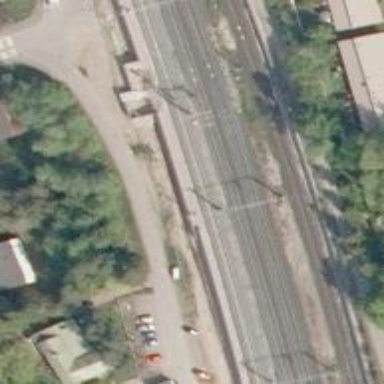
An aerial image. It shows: Continuous rail railway with electrified contact line.